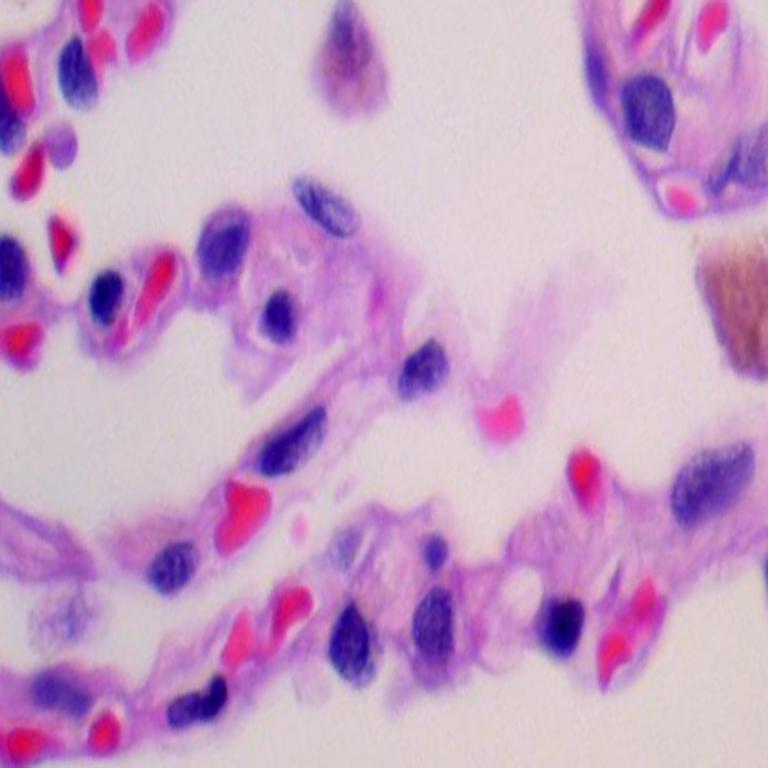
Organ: lung
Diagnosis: benign